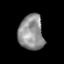
Tissue: prostate
Cell type: Epithelial cells
Senescence score: 0.2668
Nuclear area (px): 866
Mean DAPI intensity: 144.178